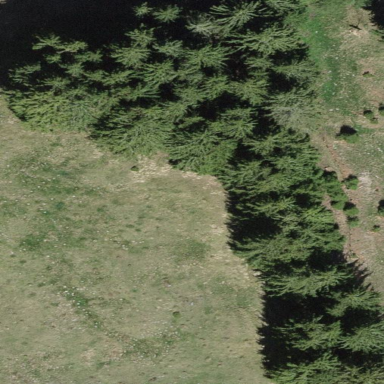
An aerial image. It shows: Forest area.